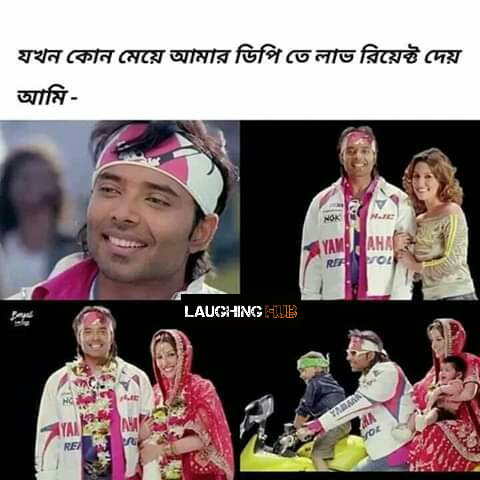
Text: যখন কোন মেয়ে আমার ডিপি তে লাভ রিয়েক্ট দেয় আমি-
Label: Non Hate